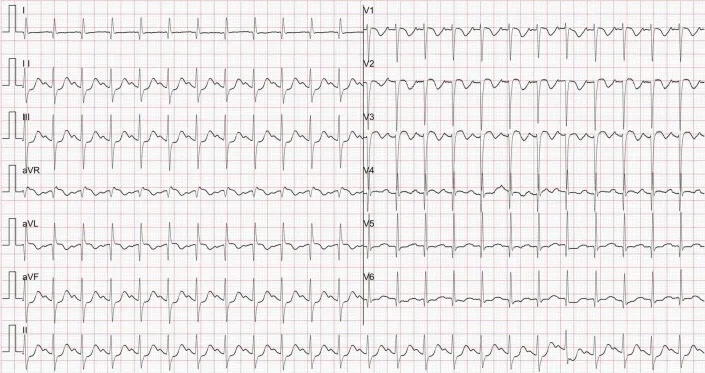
The electrocardiogram global ST segment depression of leads II, III, aVF and V3-V6 was more than 0.05 mV, and abnormal Q waves were observed.
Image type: electrography (ekg)